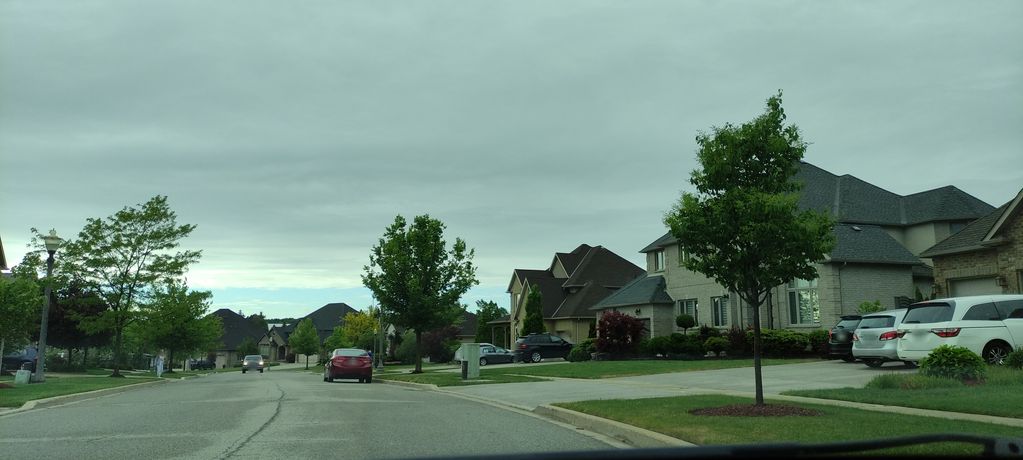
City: kitchener-waterloo